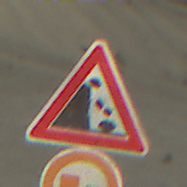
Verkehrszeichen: SteinschlagLinks
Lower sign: UeberholverbotKraftfahrzeuge
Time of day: MorningAfternoon
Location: Outdoor (Beach)
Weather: PartlyCloudy
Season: NotSpecified
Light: Natural